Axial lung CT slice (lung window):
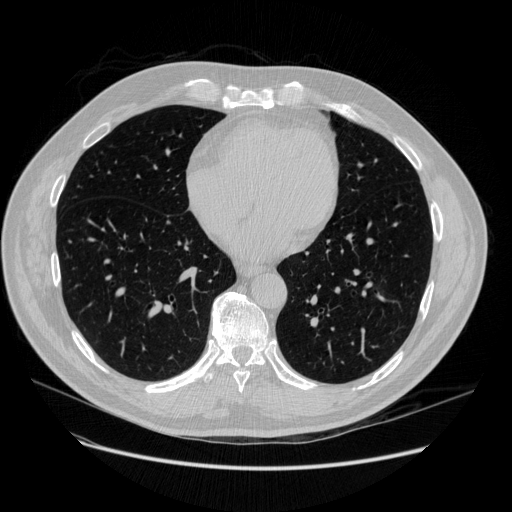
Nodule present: no